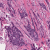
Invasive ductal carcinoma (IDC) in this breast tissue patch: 1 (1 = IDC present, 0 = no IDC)